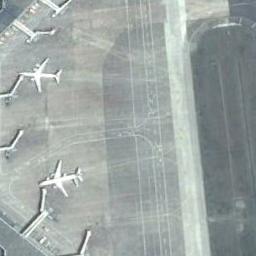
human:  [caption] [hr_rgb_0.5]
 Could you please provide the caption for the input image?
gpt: Two planes stopped at the corresponding departure gates .

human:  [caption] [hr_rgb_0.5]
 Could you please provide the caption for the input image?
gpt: Two planes are parked on the open space next to the terminal .

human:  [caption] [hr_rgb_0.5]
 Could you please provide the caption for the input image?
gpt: Two planes of the same size parked neatly next to the buildings inside the airport .

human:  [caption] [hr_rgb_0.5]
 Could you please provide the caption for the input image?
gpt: Two planes parked next to boarding bridges .

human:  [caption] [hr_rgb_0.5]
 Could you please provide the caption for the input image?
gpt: Two planes are in the parking lot .